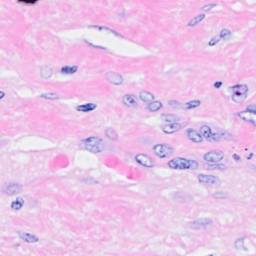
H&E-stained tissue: Breast